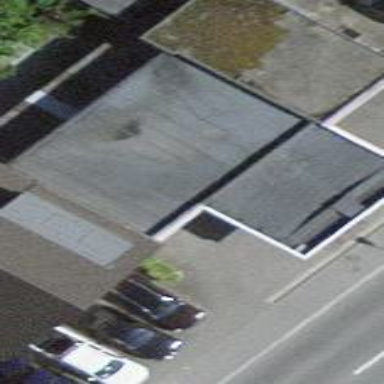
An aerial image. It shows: Garage building.